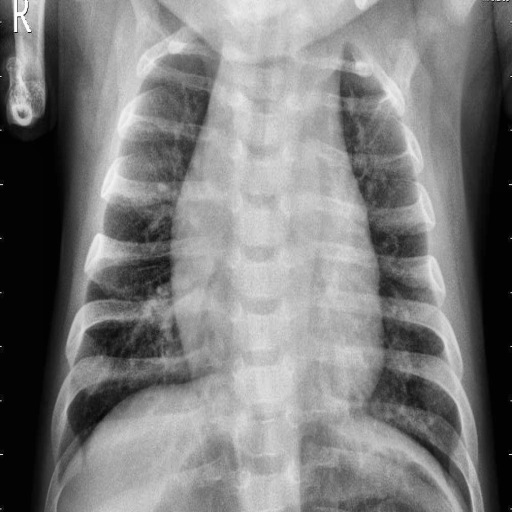
Finding: PNEUMONIA